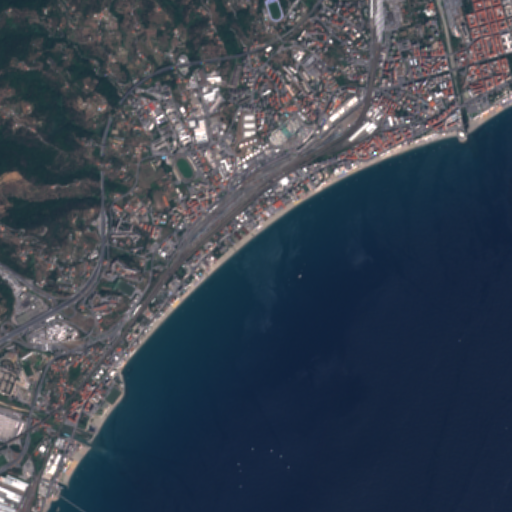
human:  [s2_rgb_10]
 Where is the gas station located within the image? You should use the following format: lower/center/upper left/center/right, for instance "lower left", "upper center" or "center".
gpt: The gas station is located in the upper center of the image.
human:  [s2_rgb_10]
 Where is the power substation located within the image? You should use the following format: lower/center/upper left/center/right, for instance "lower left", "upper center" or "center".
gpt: The power substation is located in the upper left of the image.
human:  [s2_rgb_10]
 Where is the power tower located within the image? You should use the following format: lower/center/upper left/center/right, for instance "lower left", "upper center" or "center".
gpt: The power tower is located in the upper left of the image.
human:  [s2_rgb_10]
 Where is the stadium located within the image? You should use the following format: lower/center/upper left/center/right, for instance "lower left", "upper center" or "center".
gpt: The stadium is located in the upper center of the image.
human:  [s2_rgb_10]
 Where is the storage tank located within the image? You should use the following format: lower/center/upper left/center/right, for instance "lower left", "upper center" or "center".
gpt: The storage tank is located in the center left of the image.
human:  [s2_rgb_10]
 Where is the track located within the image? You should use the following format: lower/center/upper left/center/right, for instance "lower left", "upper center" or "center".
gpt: The track is located in the upper center of the image.
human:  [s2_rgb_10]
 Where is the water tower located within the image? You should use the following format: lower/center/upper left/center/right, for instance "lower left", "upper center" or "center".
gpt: The water tower is located in the center of the image.
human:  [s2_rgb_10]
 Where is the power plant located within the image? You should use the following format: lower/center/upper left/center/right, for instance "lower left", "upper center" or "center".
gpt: There is no power plant in the image.